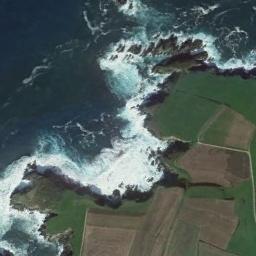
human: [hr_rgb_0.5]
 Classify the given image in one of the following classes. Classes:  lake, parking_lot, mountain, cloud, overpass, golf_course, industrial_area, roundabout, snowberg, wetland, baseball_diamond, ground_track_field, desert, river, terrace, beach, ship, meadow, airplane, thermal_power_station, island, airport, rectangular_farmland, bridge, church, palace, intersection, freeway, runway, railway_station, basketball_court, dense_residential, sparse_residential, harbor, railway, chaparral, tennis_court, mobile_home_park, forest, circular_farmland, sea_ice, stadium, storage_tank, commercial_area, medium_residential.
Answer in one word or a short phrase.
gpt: beach